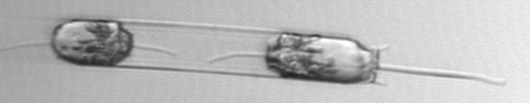
Label: Ditylum_brightwellii